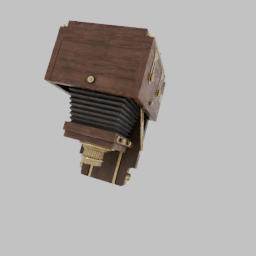
Label: tools